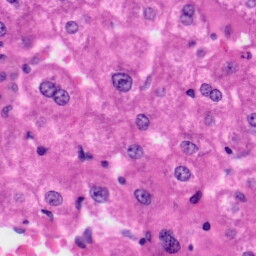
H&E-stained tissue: Liver